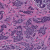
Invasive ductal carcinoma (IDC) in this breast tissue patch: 0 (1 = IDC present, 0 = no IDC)